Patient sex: M
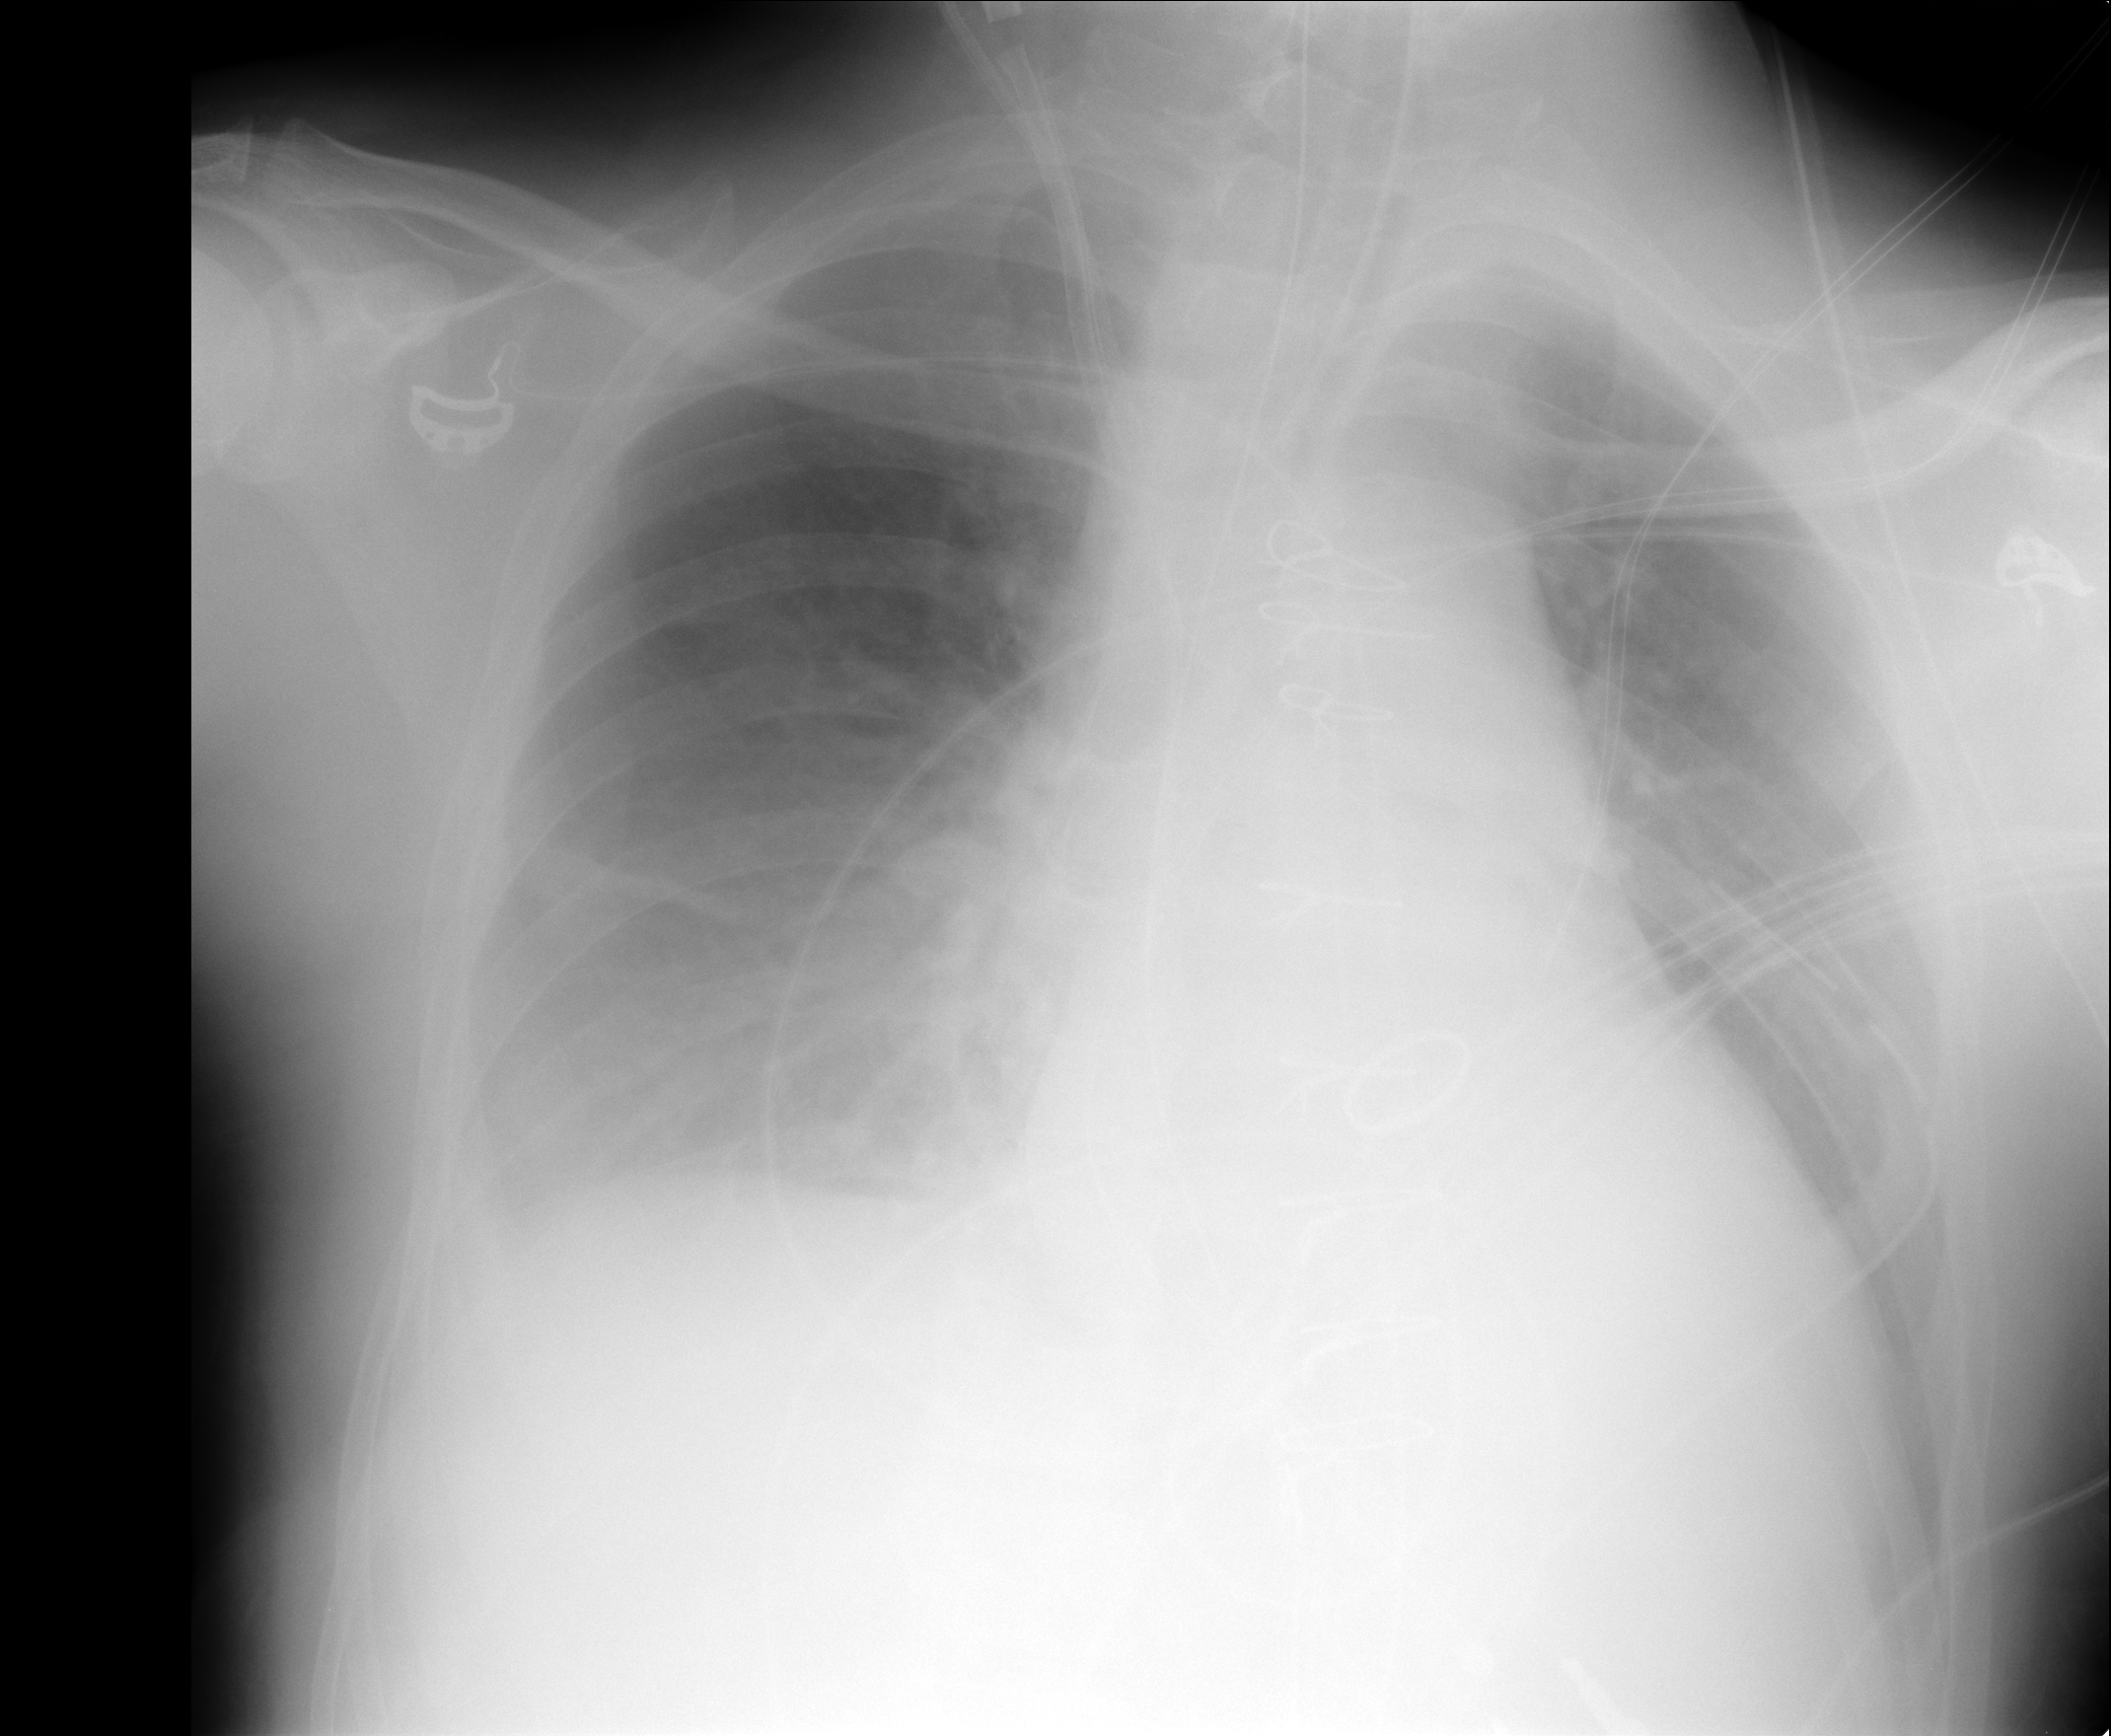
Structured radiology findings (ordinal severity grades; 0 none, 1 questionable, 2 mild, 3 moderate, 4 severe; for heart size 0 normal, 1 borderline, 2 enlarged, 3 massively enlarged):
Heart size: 0
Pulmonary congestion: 0
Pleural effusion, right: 0
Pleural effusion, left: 0
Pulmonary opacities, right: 0
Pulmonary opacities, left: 0
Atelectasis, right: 1
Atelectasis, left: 0